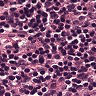
Metastatic tissue present: no